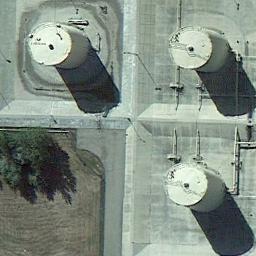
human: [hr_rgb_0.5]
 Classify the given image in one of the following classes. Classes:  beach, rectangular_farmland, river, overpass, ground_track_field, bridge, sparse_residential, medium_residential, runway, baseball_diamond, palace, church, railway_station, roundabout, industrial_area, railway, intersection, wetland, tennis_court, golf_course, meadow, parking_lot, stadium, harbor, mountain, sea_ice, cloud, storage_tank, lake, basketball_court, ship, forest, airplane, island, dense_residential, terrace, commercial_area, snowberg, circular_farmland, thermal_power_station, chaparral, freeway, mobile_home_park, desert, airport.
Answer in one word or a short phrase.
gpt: storage_tank